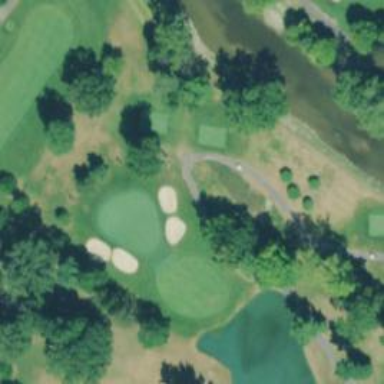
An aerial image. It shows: Golf cartpath that is also road path.